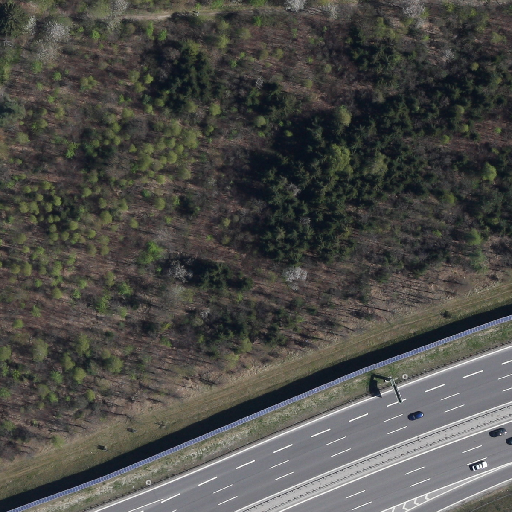
Referring expression: light-duty vehicle